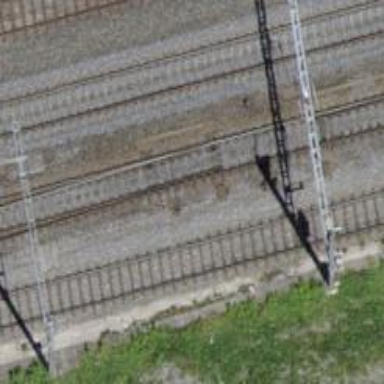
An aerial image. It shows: Railway switch.